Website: macys
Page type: customer-info-address
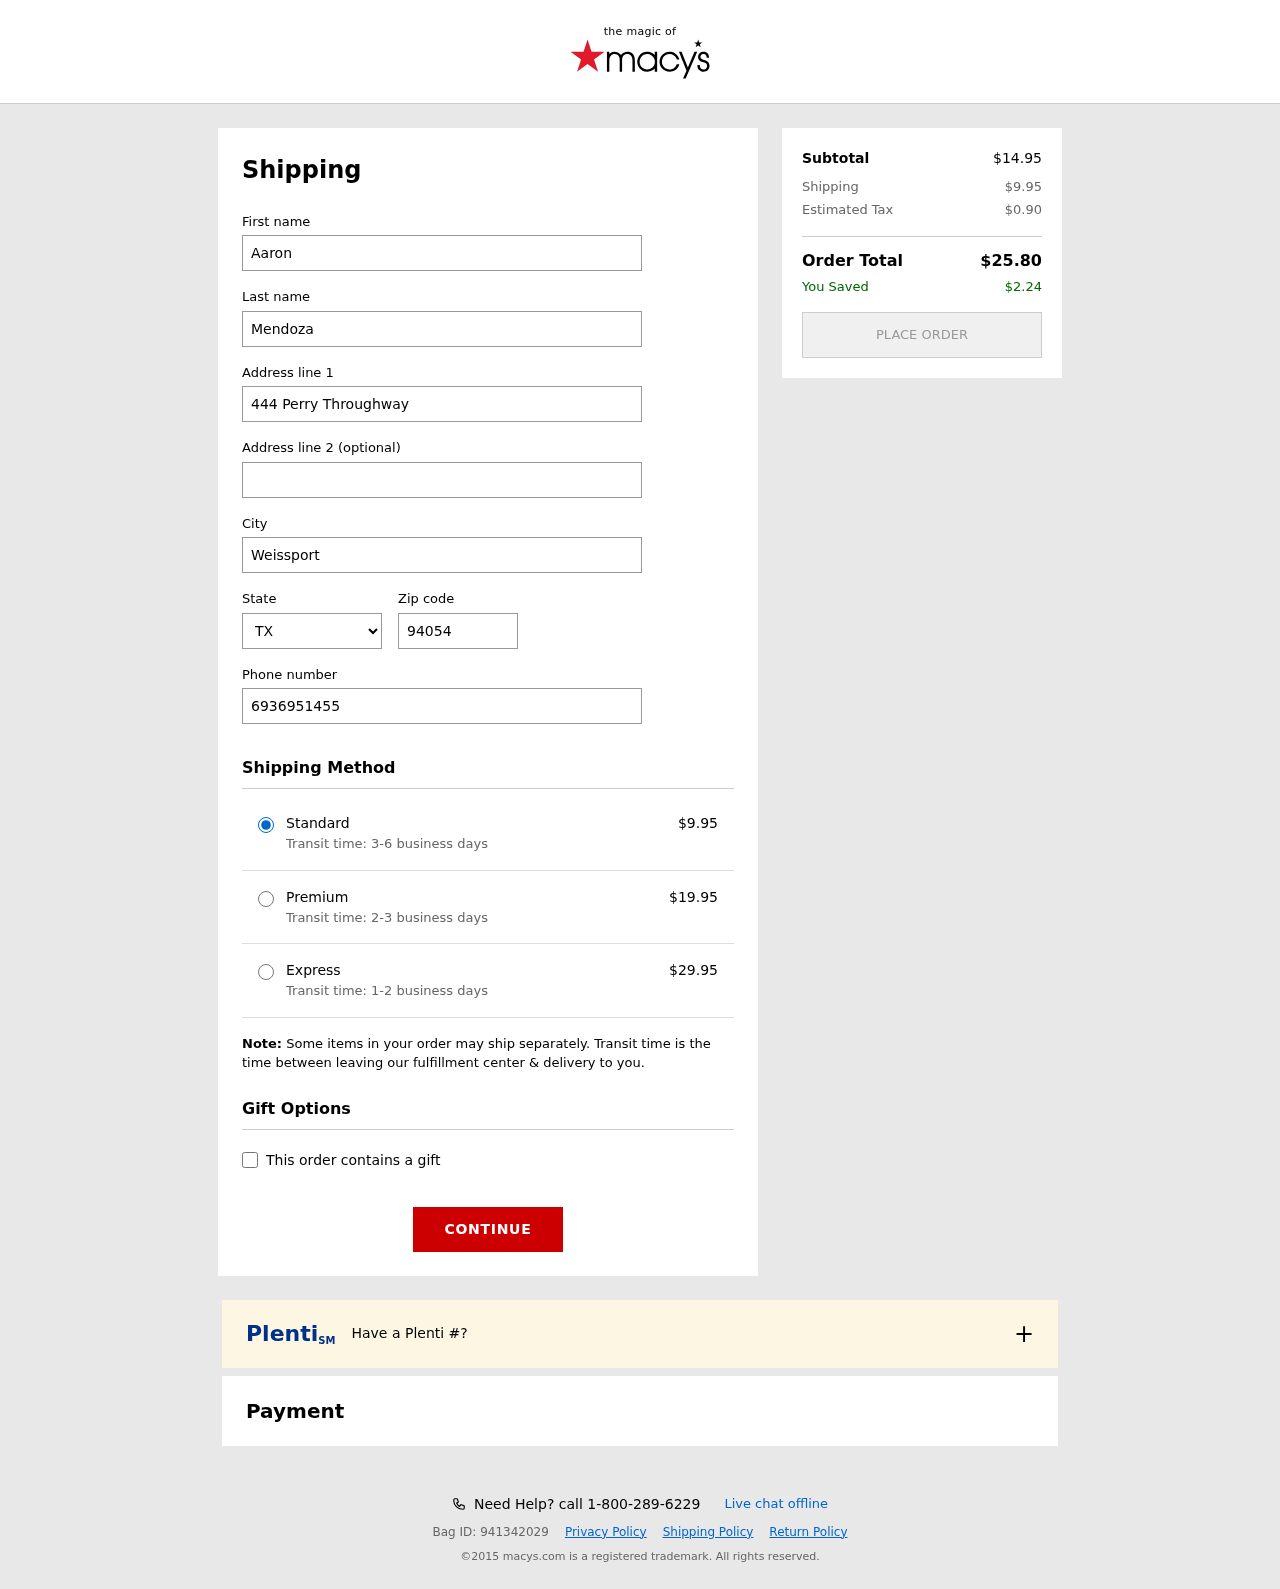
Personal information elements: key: PII_CITY
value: Weissport
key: PII_FIRSTNAME
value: Aaron
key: PII_LASTNAME
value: Mendoza
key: PII_PHONE
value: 6936951455
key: PII_POSTCODE
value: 94054
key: PII_STATE_ABBR
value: TX
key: PII_STREET
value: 444 Perry Throughway
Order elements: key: ORDER_SHIPPING_COST
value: $9.95
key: ORDER_SHIPPING_COST_PREMIUM
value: $19.95
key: ORDER_SHIPPING_COST_EXPRESS
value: $29.95
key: ORDER_SUBTOTAL
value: $14.95
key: ORDER_TAX
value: $0.90
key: ORDER_TOTAL
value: $25.80
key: ORDER_SAVINGS
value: $2.24